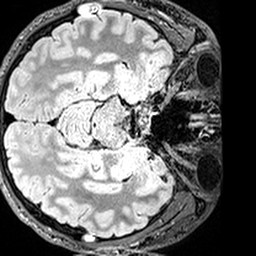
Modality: FLAIR
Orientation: axial
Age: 22
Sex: male
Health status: healthy
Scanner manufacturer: siemens
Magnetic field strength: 3 T
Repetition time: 5 s
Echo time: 0.388 s